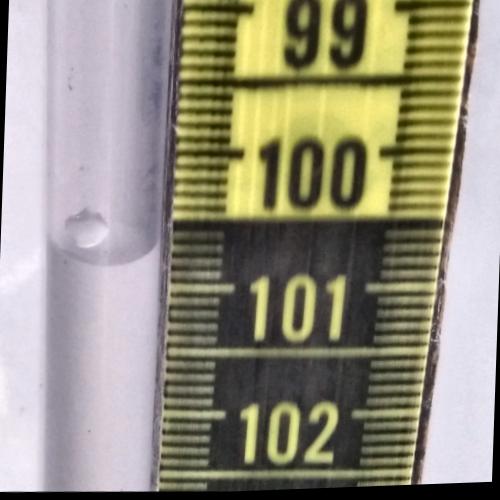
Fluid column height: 100.8 cm